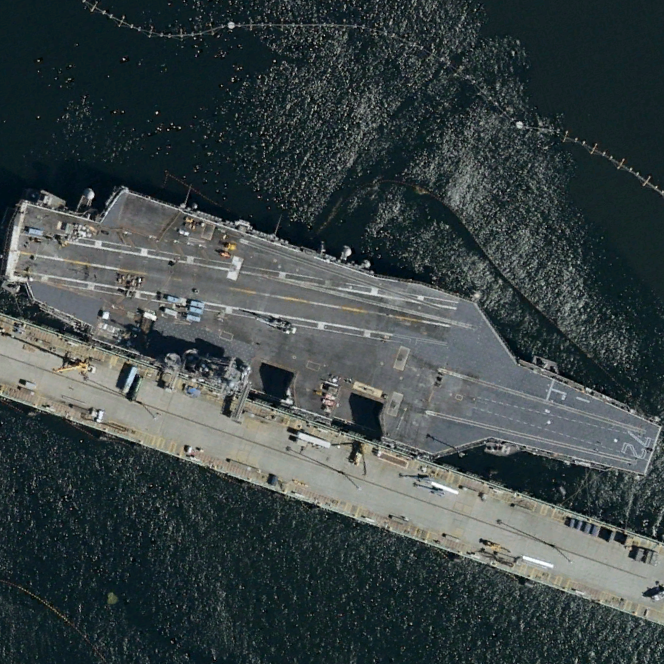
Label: Nimitz-class_aircraft_carrier